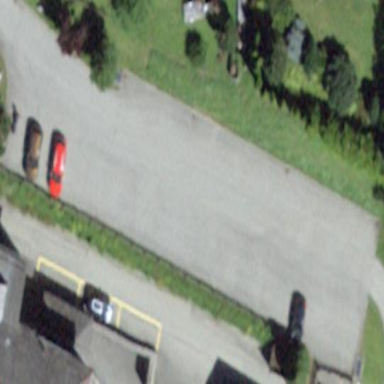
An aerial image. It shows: Parking area with surface.